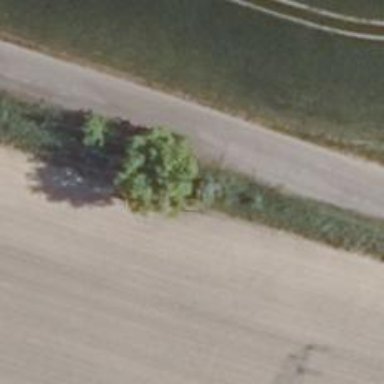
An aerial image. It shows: Power pole.